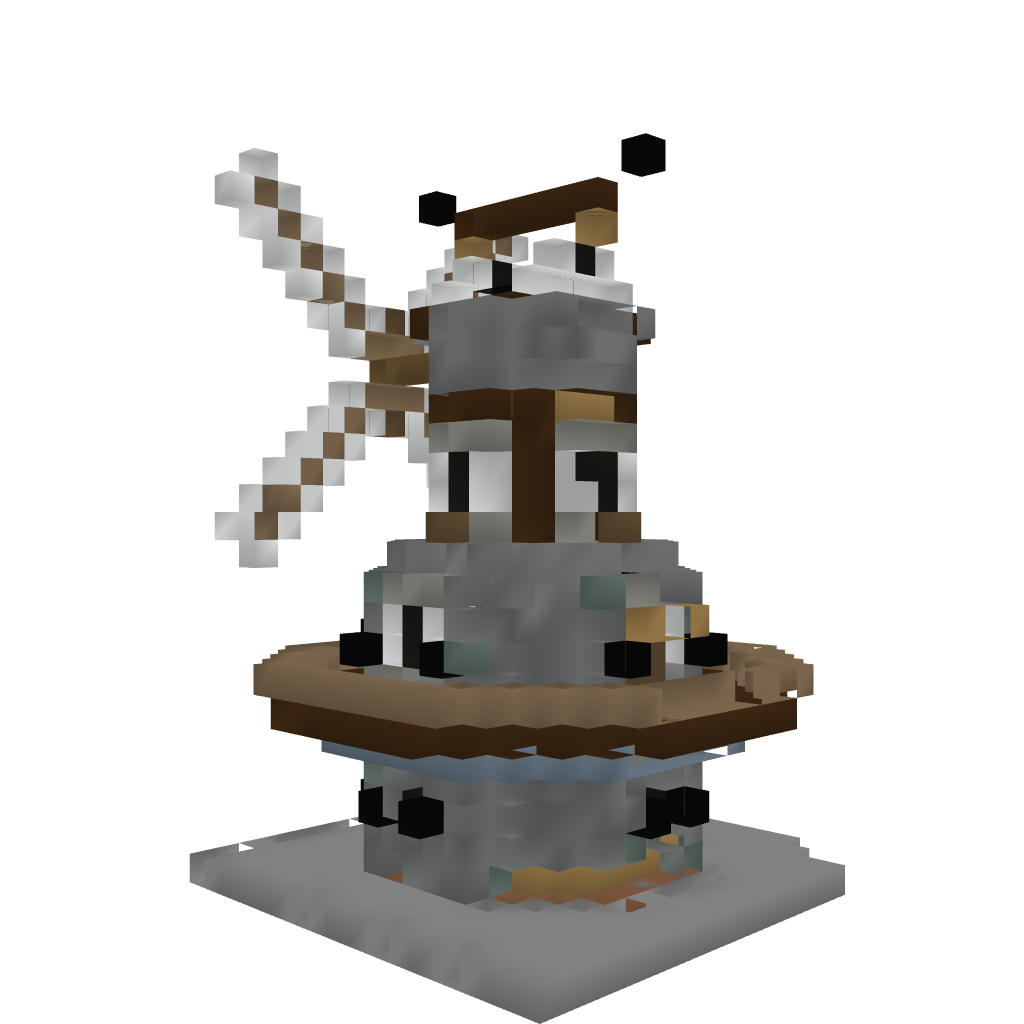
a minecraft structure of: Tudor Style Windmill